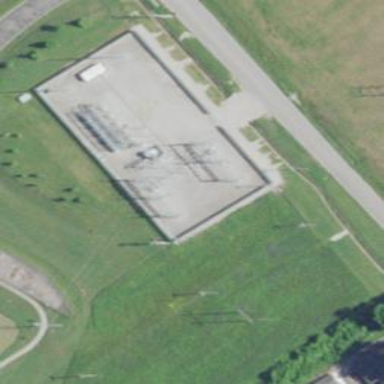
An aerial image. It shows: Power substation.